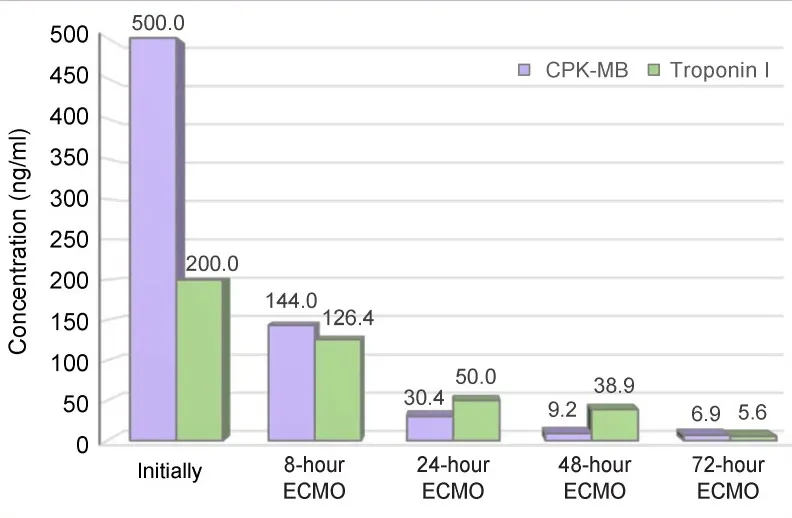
Myocardial damage markers in the patient's blood during NO-containing ECMO.
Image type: chart (chart)